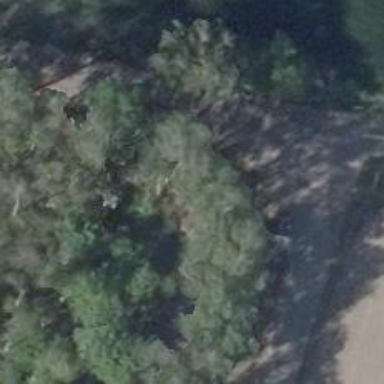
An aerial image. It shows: Picnic site for tourists.